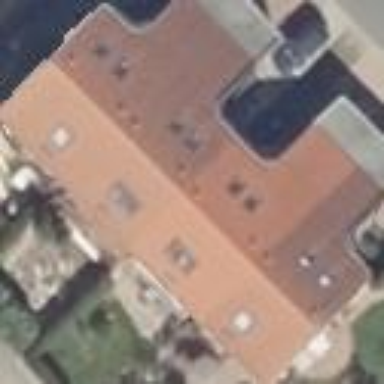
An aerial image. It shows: Terrace-style building with gabled roof.